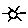
Label: sun